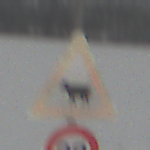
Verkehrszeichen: ViehtriebRechts
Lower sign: Geschwindigkeit30
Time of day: MorningAfternoon
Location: Outdoor (Nature)
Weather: Overcast
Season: Winter
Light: Natural